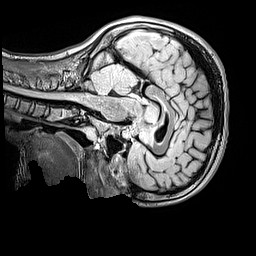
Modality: FLAIR
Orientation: sagittal
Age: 11
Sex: female
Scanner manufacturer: siemens
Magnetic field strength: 3 T
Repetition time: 5 s
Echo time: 0.388 s